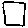
Label: square